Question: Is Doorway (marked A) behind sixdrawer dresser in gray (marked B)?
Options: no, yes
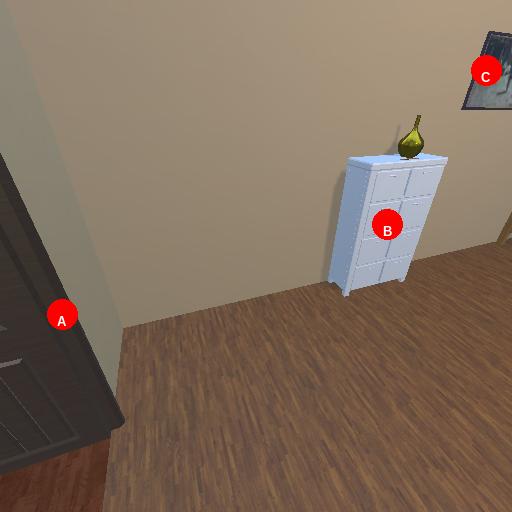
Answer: no